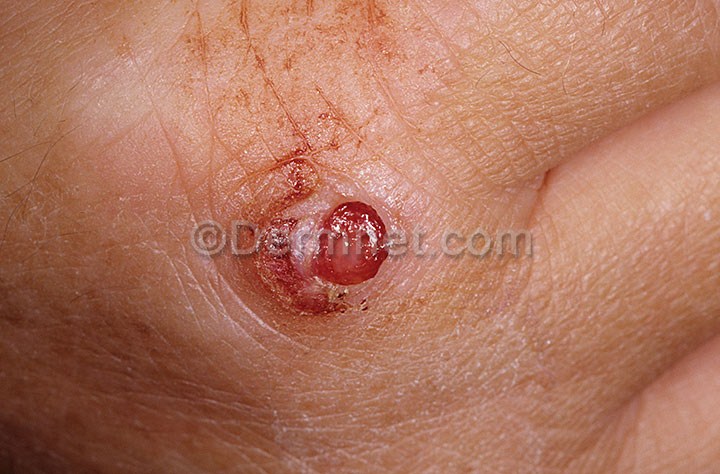
Disease: Vascular Tumors